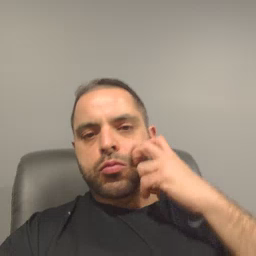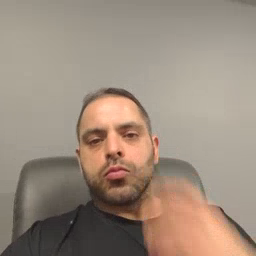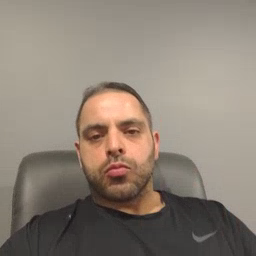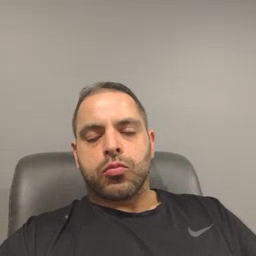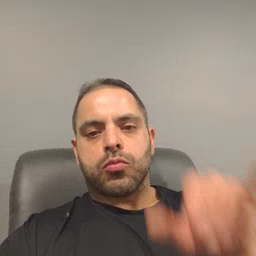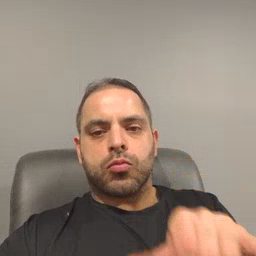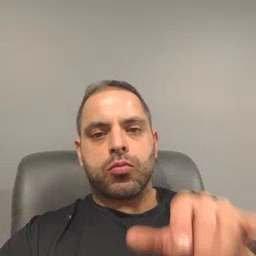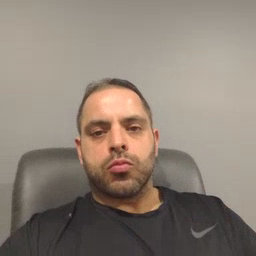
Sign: same